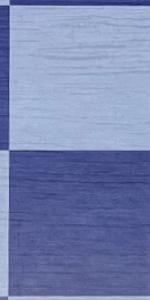
Label: Empty